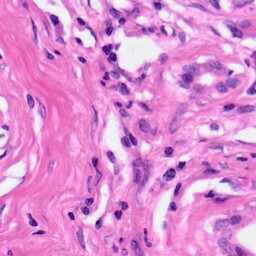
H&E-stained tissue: Pancreatic